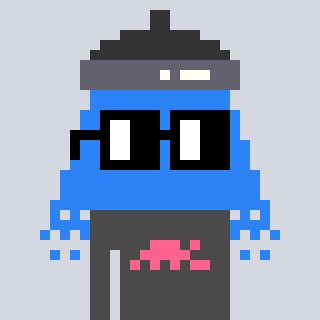
a pixel art character with square black glasses, a shower-shaped head and a grayscale-colored body on a cool background